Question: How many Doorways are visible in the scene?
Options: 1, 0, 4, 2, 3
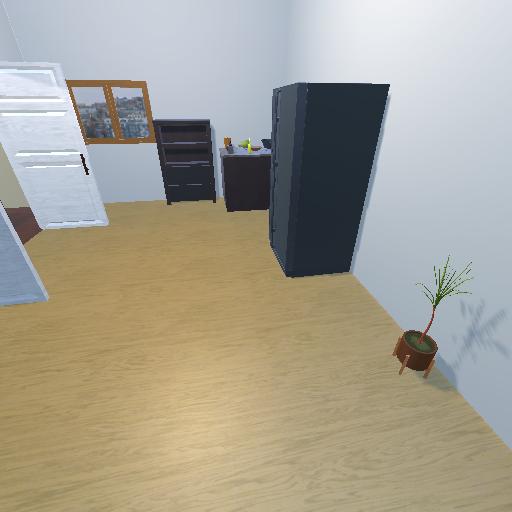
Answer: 1